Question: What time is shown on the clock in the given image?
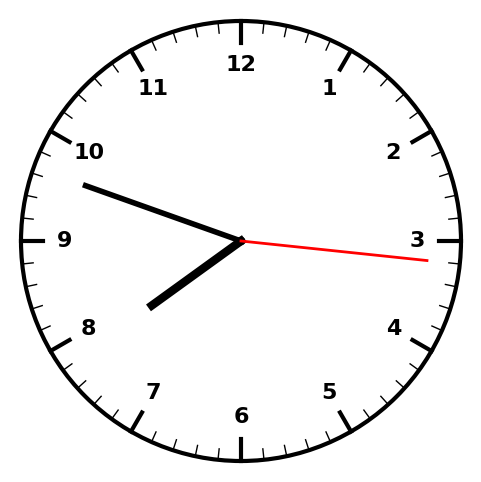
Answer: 07:48:16